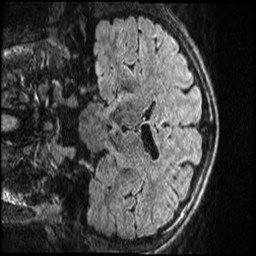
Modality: T1w
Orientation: coronal
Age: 20
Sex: male